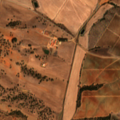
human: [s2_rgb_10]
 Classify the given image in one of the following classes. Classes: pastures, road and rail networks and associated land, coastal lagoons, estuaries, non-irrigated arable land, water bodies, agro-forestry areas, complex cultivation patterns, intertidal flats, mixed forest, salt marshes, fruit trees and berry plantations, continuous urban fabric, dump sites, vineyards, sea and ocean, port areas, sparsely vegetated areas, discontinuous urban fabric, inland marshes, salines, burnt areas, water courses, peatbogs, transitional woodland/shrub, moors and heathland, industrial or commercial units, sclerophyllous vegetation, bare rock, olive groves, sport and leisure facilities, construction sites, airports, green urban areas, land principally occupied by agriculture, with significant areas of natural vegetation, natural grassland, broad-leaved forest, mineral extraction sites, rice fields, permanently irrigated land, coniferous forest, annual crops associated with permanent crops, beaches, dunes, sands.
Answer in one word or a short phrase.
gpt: non-irrigated arable land, permanently irrigated land, olive groves, complex cultivation patterns, agro-forestry areas, transitional woodland/shrub